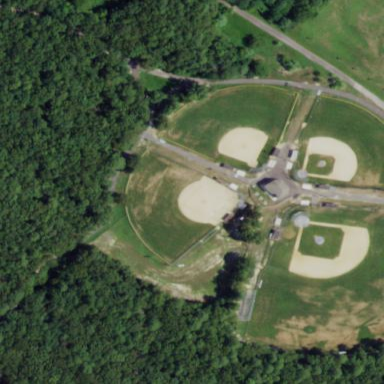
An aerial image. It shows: Baseball pitch for leisure land activities.